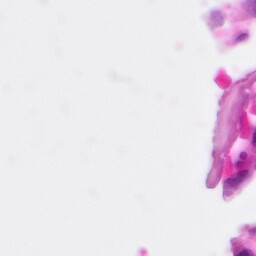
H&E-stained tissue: Pancreatic